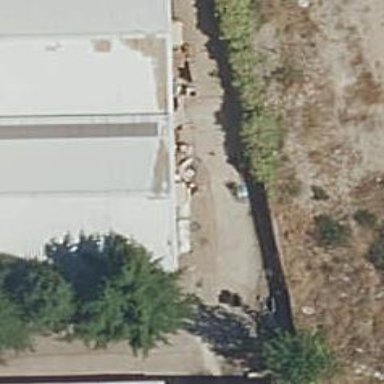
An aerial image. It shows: Wall barrier.